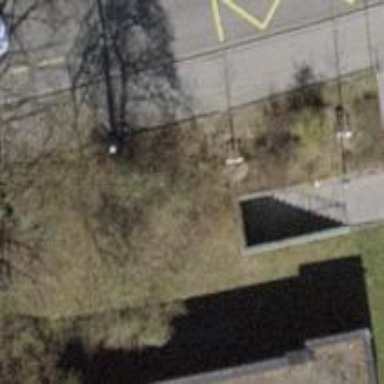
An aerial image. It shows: Tunnel with steps inside.